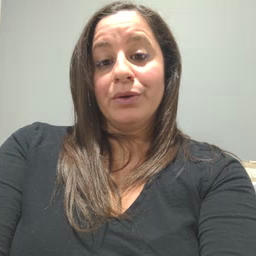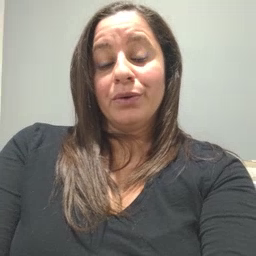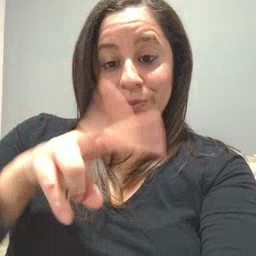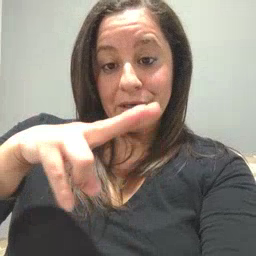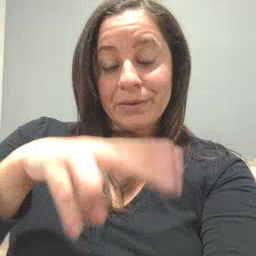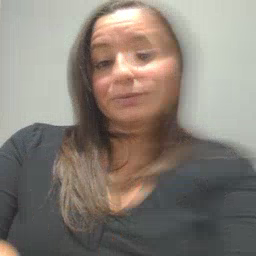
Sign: read